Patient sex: M
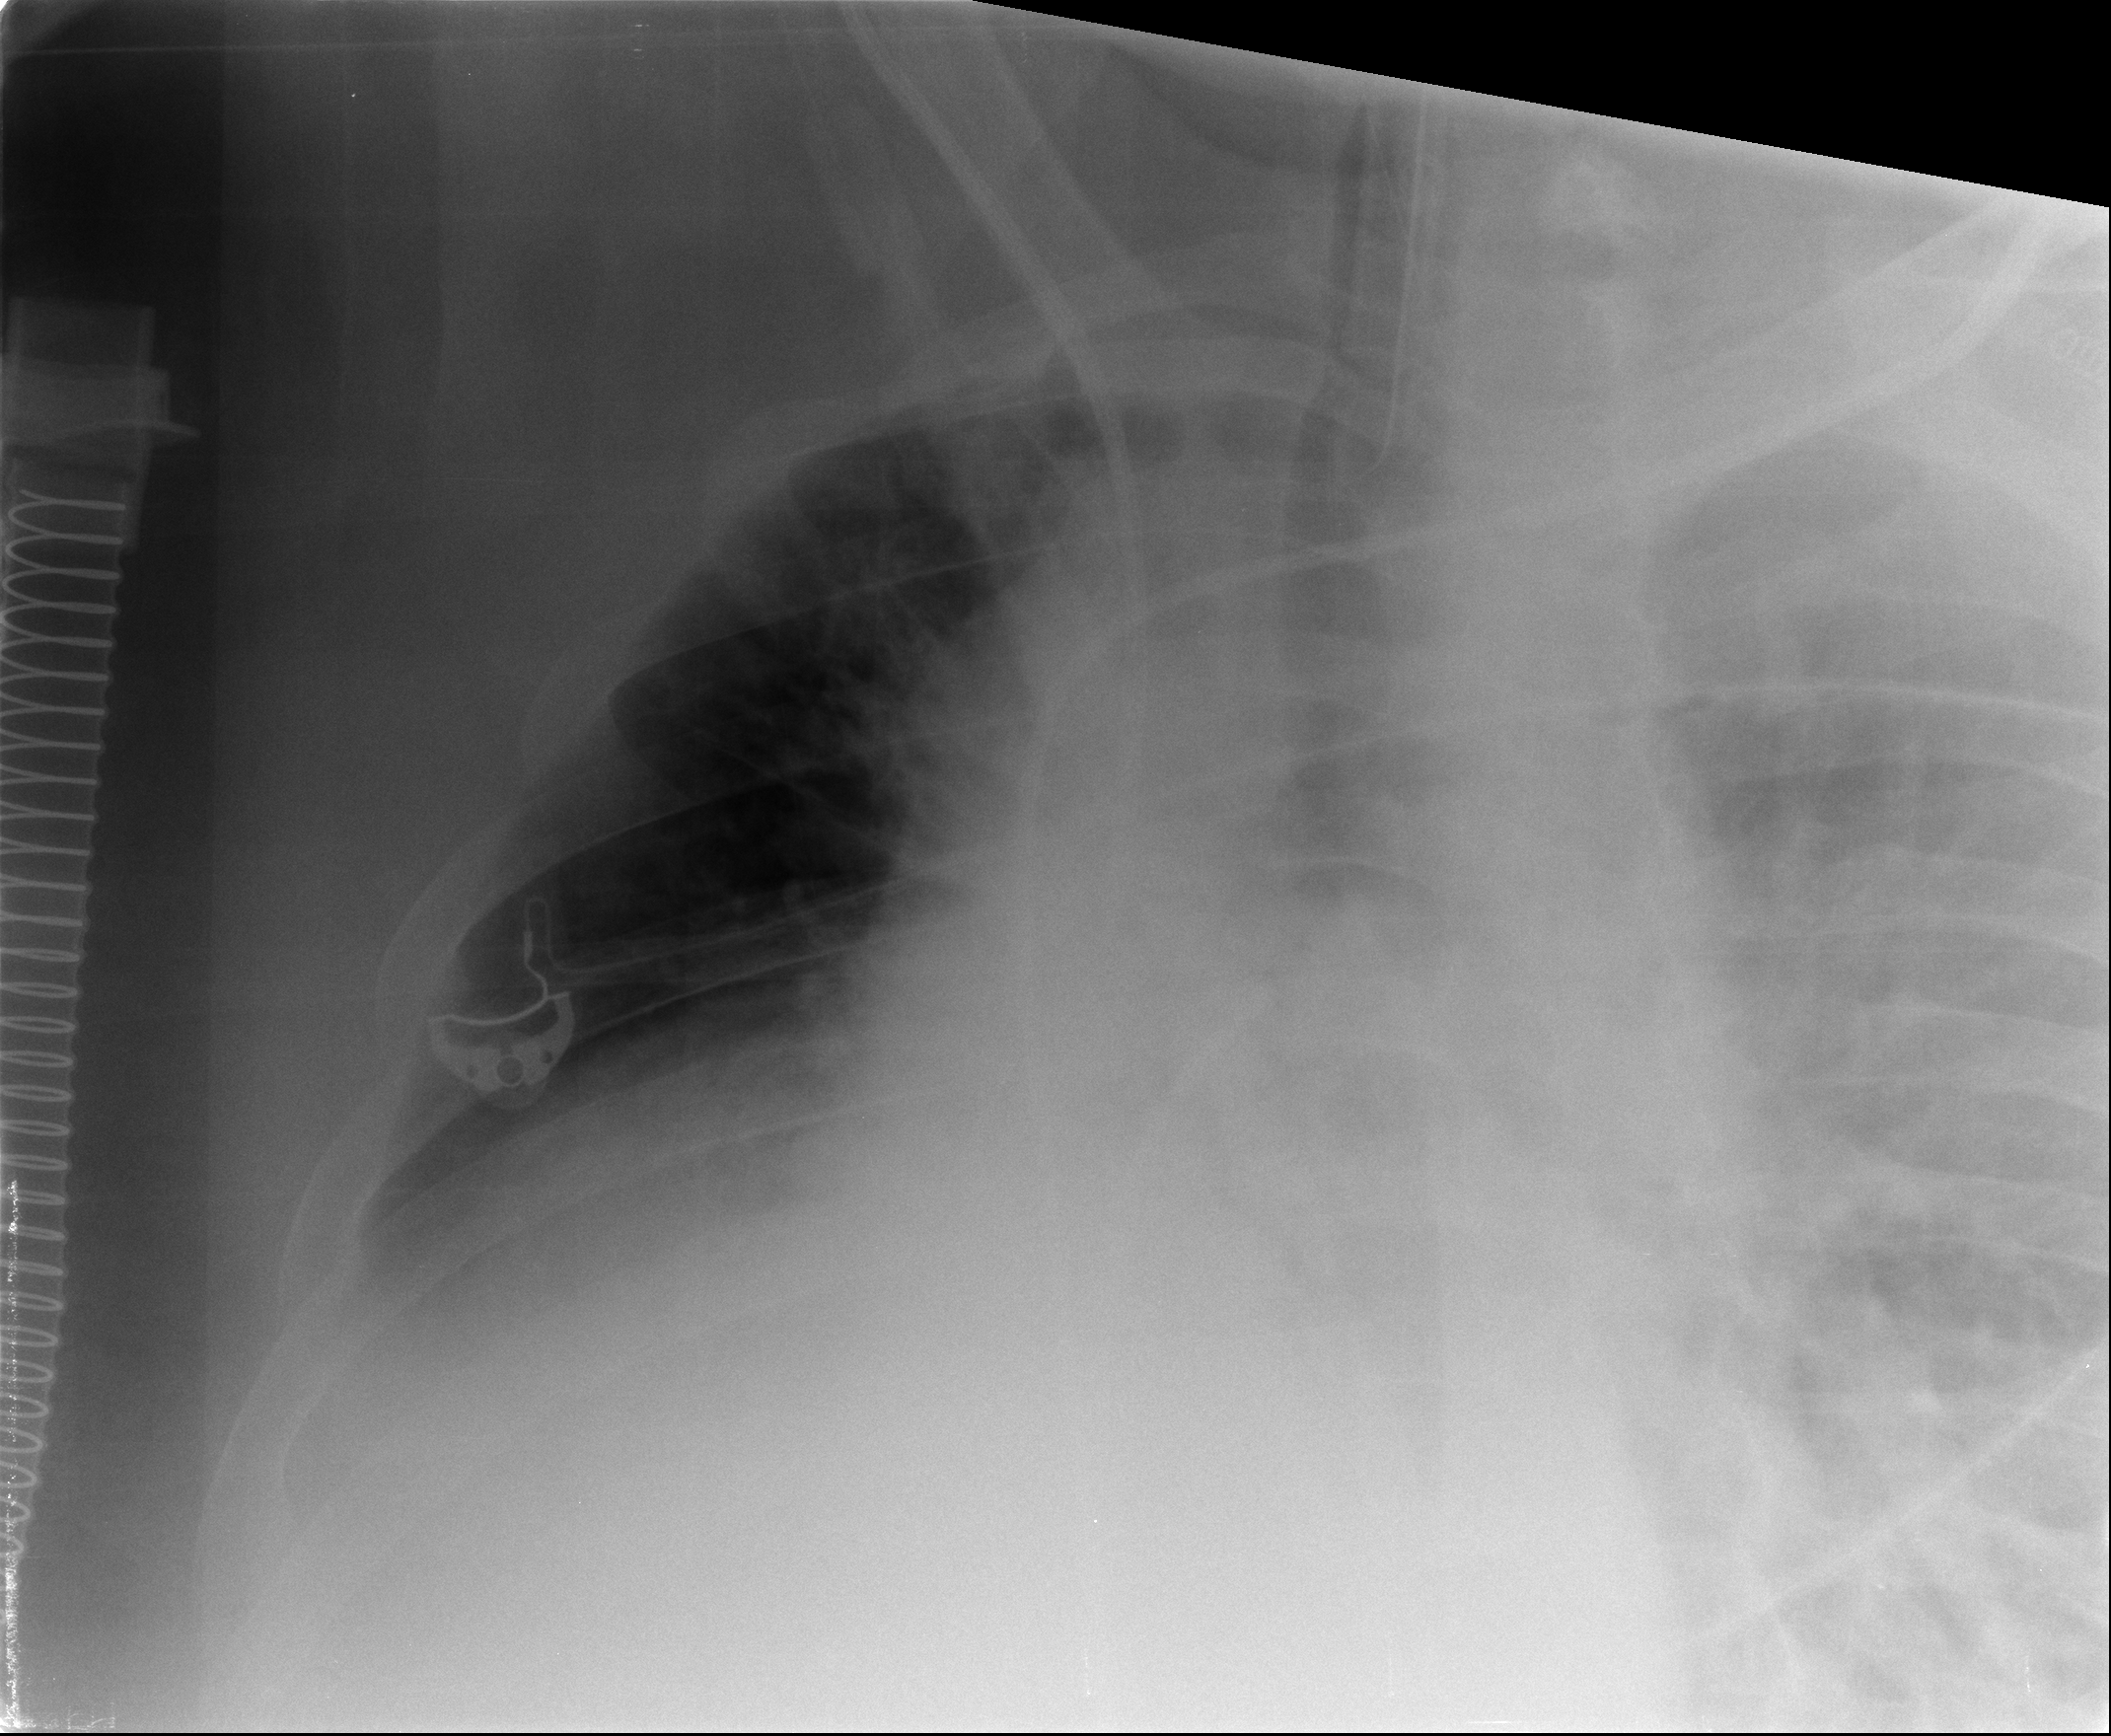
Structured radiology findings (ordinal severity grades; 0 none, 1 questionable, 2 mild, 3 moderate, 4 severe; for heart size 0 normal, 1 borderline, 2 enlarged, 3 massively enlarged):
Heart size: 2
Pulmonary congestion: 2
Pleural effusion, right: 2
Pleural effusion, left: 3
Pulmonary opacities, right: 0
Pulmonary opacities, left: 0
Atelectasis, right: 2
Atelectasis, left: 3